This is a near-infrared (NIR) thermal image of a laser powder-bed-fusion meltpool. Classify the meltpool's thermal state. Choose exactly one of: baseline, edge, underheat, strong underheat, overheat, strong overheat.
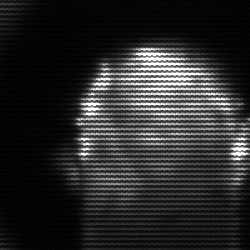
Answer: baseline